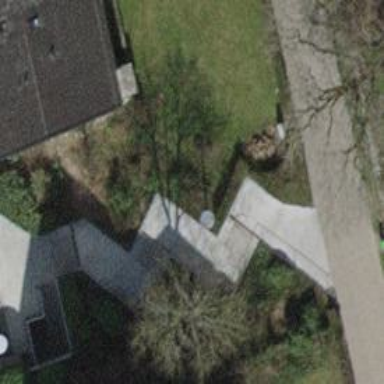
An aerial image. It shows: Road with steps.